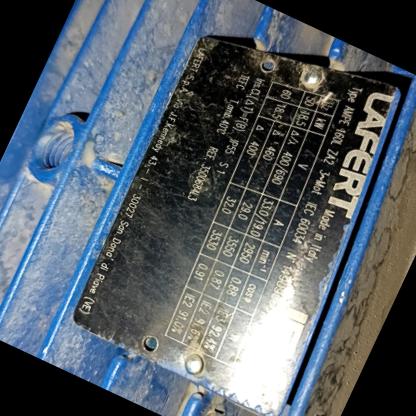
Klasa: tabliczka-znamionowa